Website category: restaurant
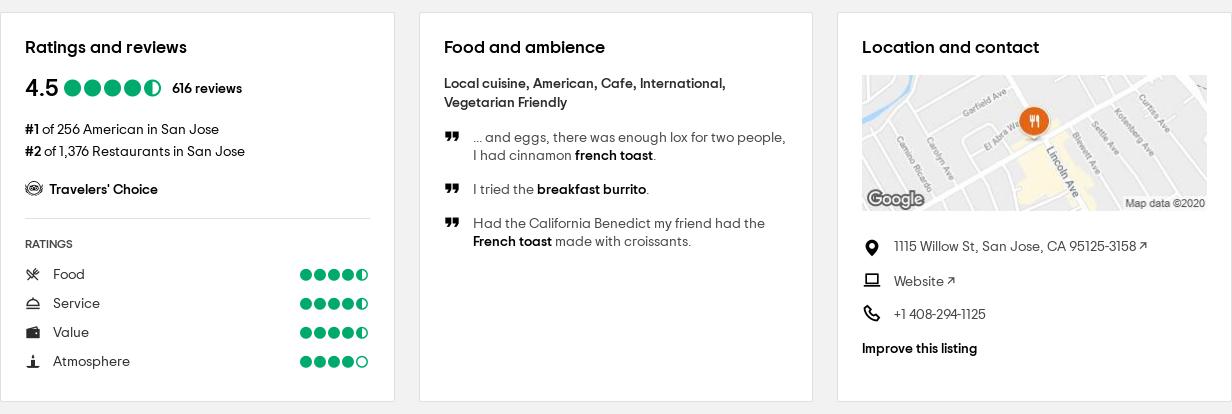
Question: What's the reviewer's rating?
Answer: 4.5

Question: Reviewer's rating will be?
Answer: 4.5

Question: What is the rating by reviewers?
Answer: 4.5

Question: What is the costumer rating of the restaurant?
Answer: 4.5

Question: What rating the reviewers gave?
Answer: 4.5

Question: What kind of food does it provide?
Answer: Local cuisine, American, Cafe, International, Vegetarian Friendly

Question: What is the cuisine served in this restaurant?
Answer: Local cuisine, American, Cafe, International, Vegetarian Friendly

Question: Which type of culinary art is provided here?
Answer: Local cuisine, American, Cafe, International, Vegetarian Friendly

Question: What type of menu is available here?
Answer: Local cuisine, American, Cafe, International, Vegetarian Friendly

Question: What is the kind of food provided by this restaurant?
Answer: Local cuisine, American, Cafe, International, Vegetarian Friendly

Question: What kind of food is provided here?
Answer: Local cuisine, American, Cafe, International, Vegetarian Friendly

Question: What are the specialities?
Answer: Local cuisine, American, Cafe, International, Vegetarian Friendly

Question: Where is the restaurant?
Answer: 1115 Willow St, San Jose, CA 95125-3158

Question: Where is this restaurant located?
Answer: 1115 Willow St, San Jose, CA 95125-3158

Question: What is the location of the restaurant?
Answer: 1115 Willow St, San Jose, CA 95125-3158

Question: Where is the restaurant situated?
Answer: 1115 Willow St, San Jose, CA 95125-3158

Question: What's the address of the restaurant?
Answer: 1115 Willow St, San Jose, CA 95125-3158

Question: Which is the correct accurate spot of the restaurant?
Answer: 1115 Willow St, San Jose, CA 95125-3158

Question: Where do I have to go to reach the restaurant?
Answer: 1115 Willow St, San Jose, CA 95125-3158

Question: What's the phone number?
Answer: +1 408-294-1125

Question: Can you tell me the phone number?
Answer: +1 408-294-1125

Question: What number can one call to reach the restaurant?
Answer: +1 408-294-1125

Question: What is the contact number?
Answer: +1 408-294-1125

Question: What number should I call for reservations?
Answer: +1 408-294-1125

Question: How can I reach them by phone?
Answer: +1 408-294-1125